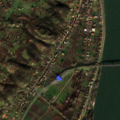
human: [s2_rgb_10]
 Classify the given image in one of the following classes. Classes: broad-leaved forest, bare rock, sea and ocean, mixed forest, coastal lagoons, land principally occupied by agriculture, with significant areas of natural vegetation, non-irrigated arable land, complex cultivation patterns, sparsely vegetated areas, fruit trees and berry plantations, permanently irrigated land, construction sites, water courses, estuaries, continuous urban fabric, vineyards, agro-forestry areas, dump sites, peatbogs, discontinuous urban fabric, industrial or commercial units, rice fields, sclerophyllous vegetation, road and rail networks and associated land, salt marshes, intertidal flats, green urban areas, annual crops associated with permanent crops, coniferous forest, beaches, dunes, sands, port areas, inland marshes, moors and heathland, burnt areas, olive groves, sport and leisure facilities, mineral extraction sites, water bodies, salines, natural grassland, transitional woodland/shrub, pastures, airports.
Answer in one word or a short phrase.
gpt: discontinuous urban fabric, complex cultivation patterns, land principally occupied by agriculture, with significant areas of natural vegetation, transitional woodland/shrub, water courses